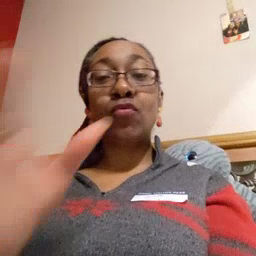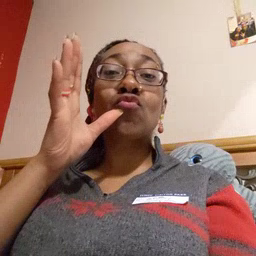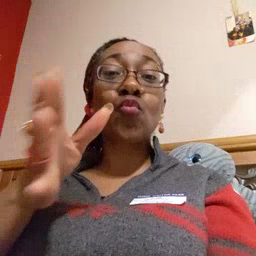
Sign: grandma